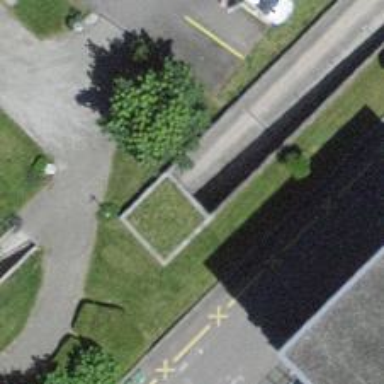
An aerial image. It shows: Parking entrance.